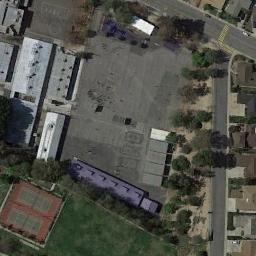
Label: tennis_court